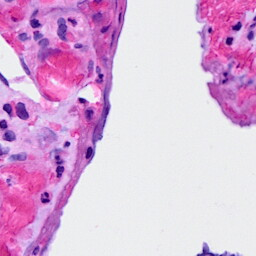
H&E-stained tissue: Ovarian